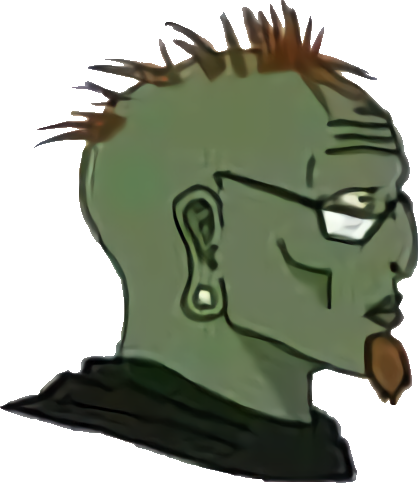
Label: 4_Yes_Chad